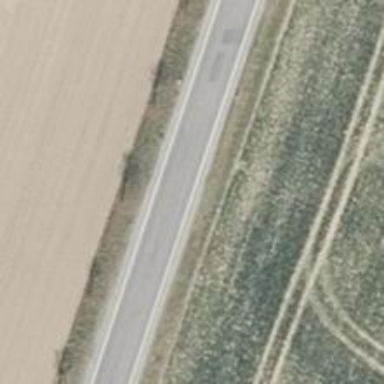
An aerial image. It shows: Tertiary road.